Field crop: maize
Growth stage: 2
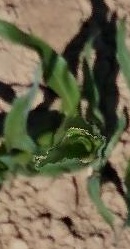
Species: maize